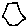
Label: hexagon